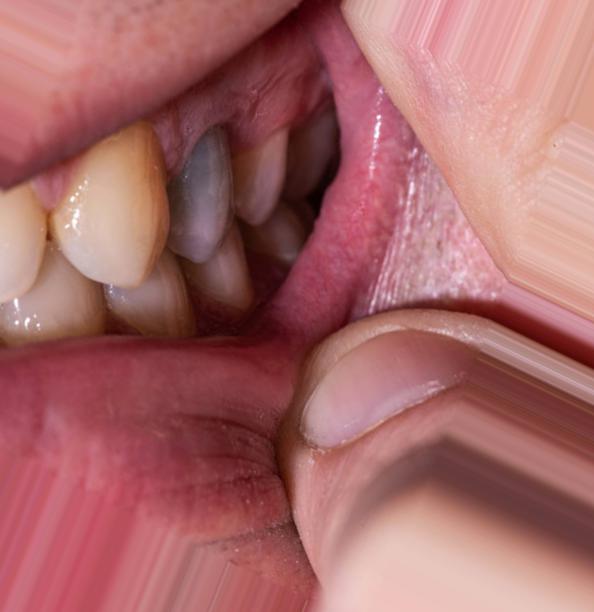
Condition: Caries